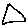
Label: triangle